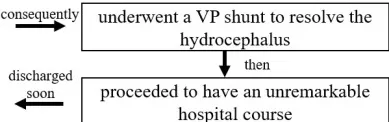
A flow chart showcased the timeline with relevant data from the episode of care (E).
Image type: chart (chart)